Question: I have a problem with character spacing.
Basically I have something like this which comes from a txt file:
'''
****************
*System Details*
****************
'''
Looks nice and uniform, however, when I open have this go into a RichTextBox this happens:
Irregular character spacing example:

I've tried all different properties to try and stretch it, render it etc. but nothing works.
The data is coming in from code-behind OpenDialogBox that stores all the lines of the file in a string[]. A foreach loop then sends the lines into the RTB. (It needs to be a loop as each line gets checked)
Any help it greatly appreciated!
Many thanks
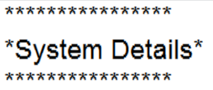
Answer: This is most likely a font choice problem. By default WPF uses Segoe UI on Windows 7 and above which is a non-<URL> property on the RichTextBox.